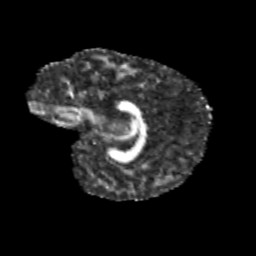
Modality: FA
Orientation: sagittal
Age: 9
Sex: female
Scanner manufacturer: siemens
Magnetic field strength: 3 T
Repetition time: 3.8 s
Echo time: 0.07 s